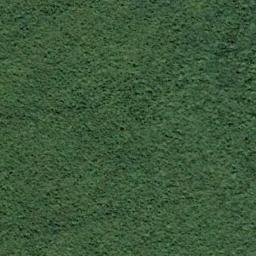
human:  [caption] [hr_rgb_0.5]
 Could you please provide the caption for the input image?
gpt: A large lush green meadow covered with green grass .

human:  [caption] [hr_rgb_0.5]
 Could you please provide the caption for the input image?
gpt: The meadow is dense but uneven .

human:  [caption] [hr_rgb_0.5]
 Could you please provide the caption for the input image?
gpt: This meadow has evenly distributed dense grasses .

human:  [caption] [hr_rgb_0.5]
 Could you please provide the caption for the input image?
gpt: The entire image is dominated by grass .

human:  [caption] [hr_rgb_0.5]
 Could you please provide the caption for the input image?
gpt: A dense meadow with many green grass .